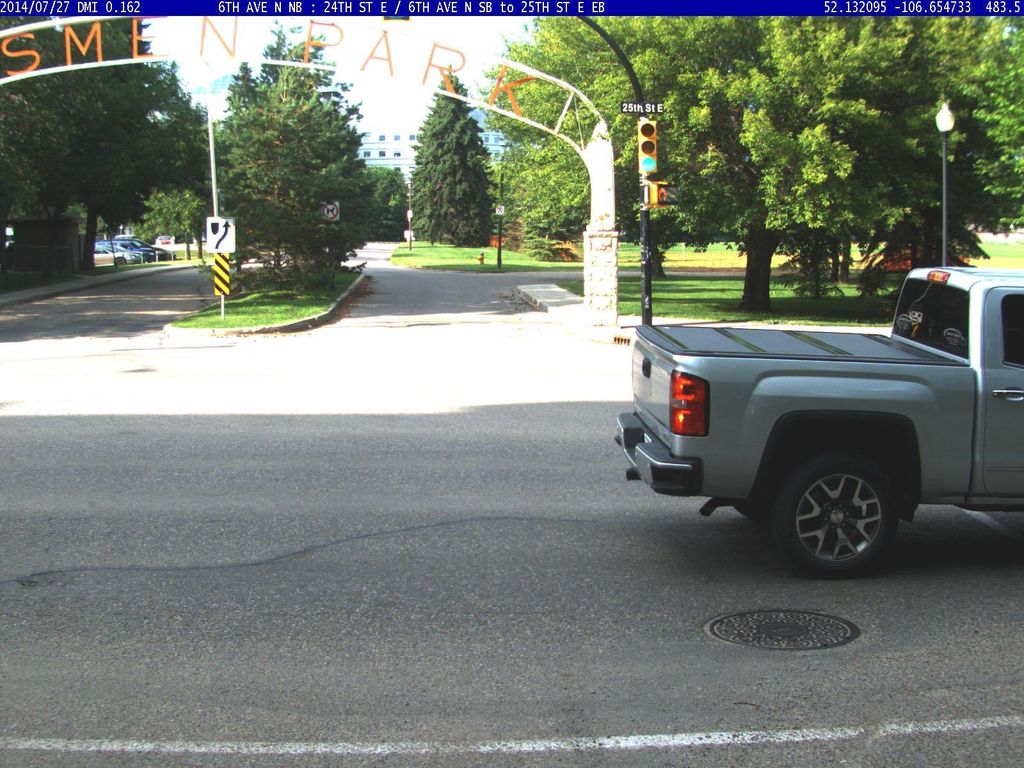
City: saskatoon